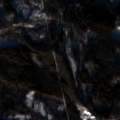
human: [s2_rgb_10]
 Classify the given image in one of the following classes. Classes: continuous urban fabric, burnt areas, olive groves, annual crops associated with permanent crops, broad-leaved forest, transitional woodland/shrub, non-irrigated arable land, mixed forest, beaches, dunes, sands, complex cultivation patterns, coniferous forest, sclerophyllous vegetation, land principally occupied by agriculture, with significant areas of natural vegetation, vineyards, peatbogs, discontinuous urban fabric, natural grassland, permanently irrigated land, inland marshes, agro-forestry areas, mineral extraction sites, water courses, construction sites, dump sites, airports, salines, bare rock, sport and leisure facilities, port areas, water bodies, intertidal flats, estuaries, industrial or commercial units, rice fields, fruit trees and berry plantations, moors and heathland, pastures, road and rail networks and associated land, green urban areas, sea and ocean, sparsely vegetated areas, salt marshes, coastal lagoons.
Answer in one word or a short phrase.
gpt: coniferous forest, mixed forest, transitional woodland/shrub